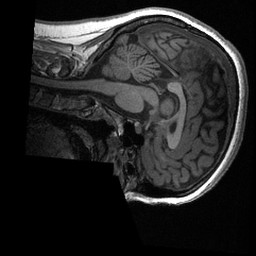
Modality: T1w
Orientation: sagittal
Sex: female
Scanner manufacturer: ge
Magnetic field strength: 3 T
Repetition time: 0.0064 s
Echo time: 0.00281 s